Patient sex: M
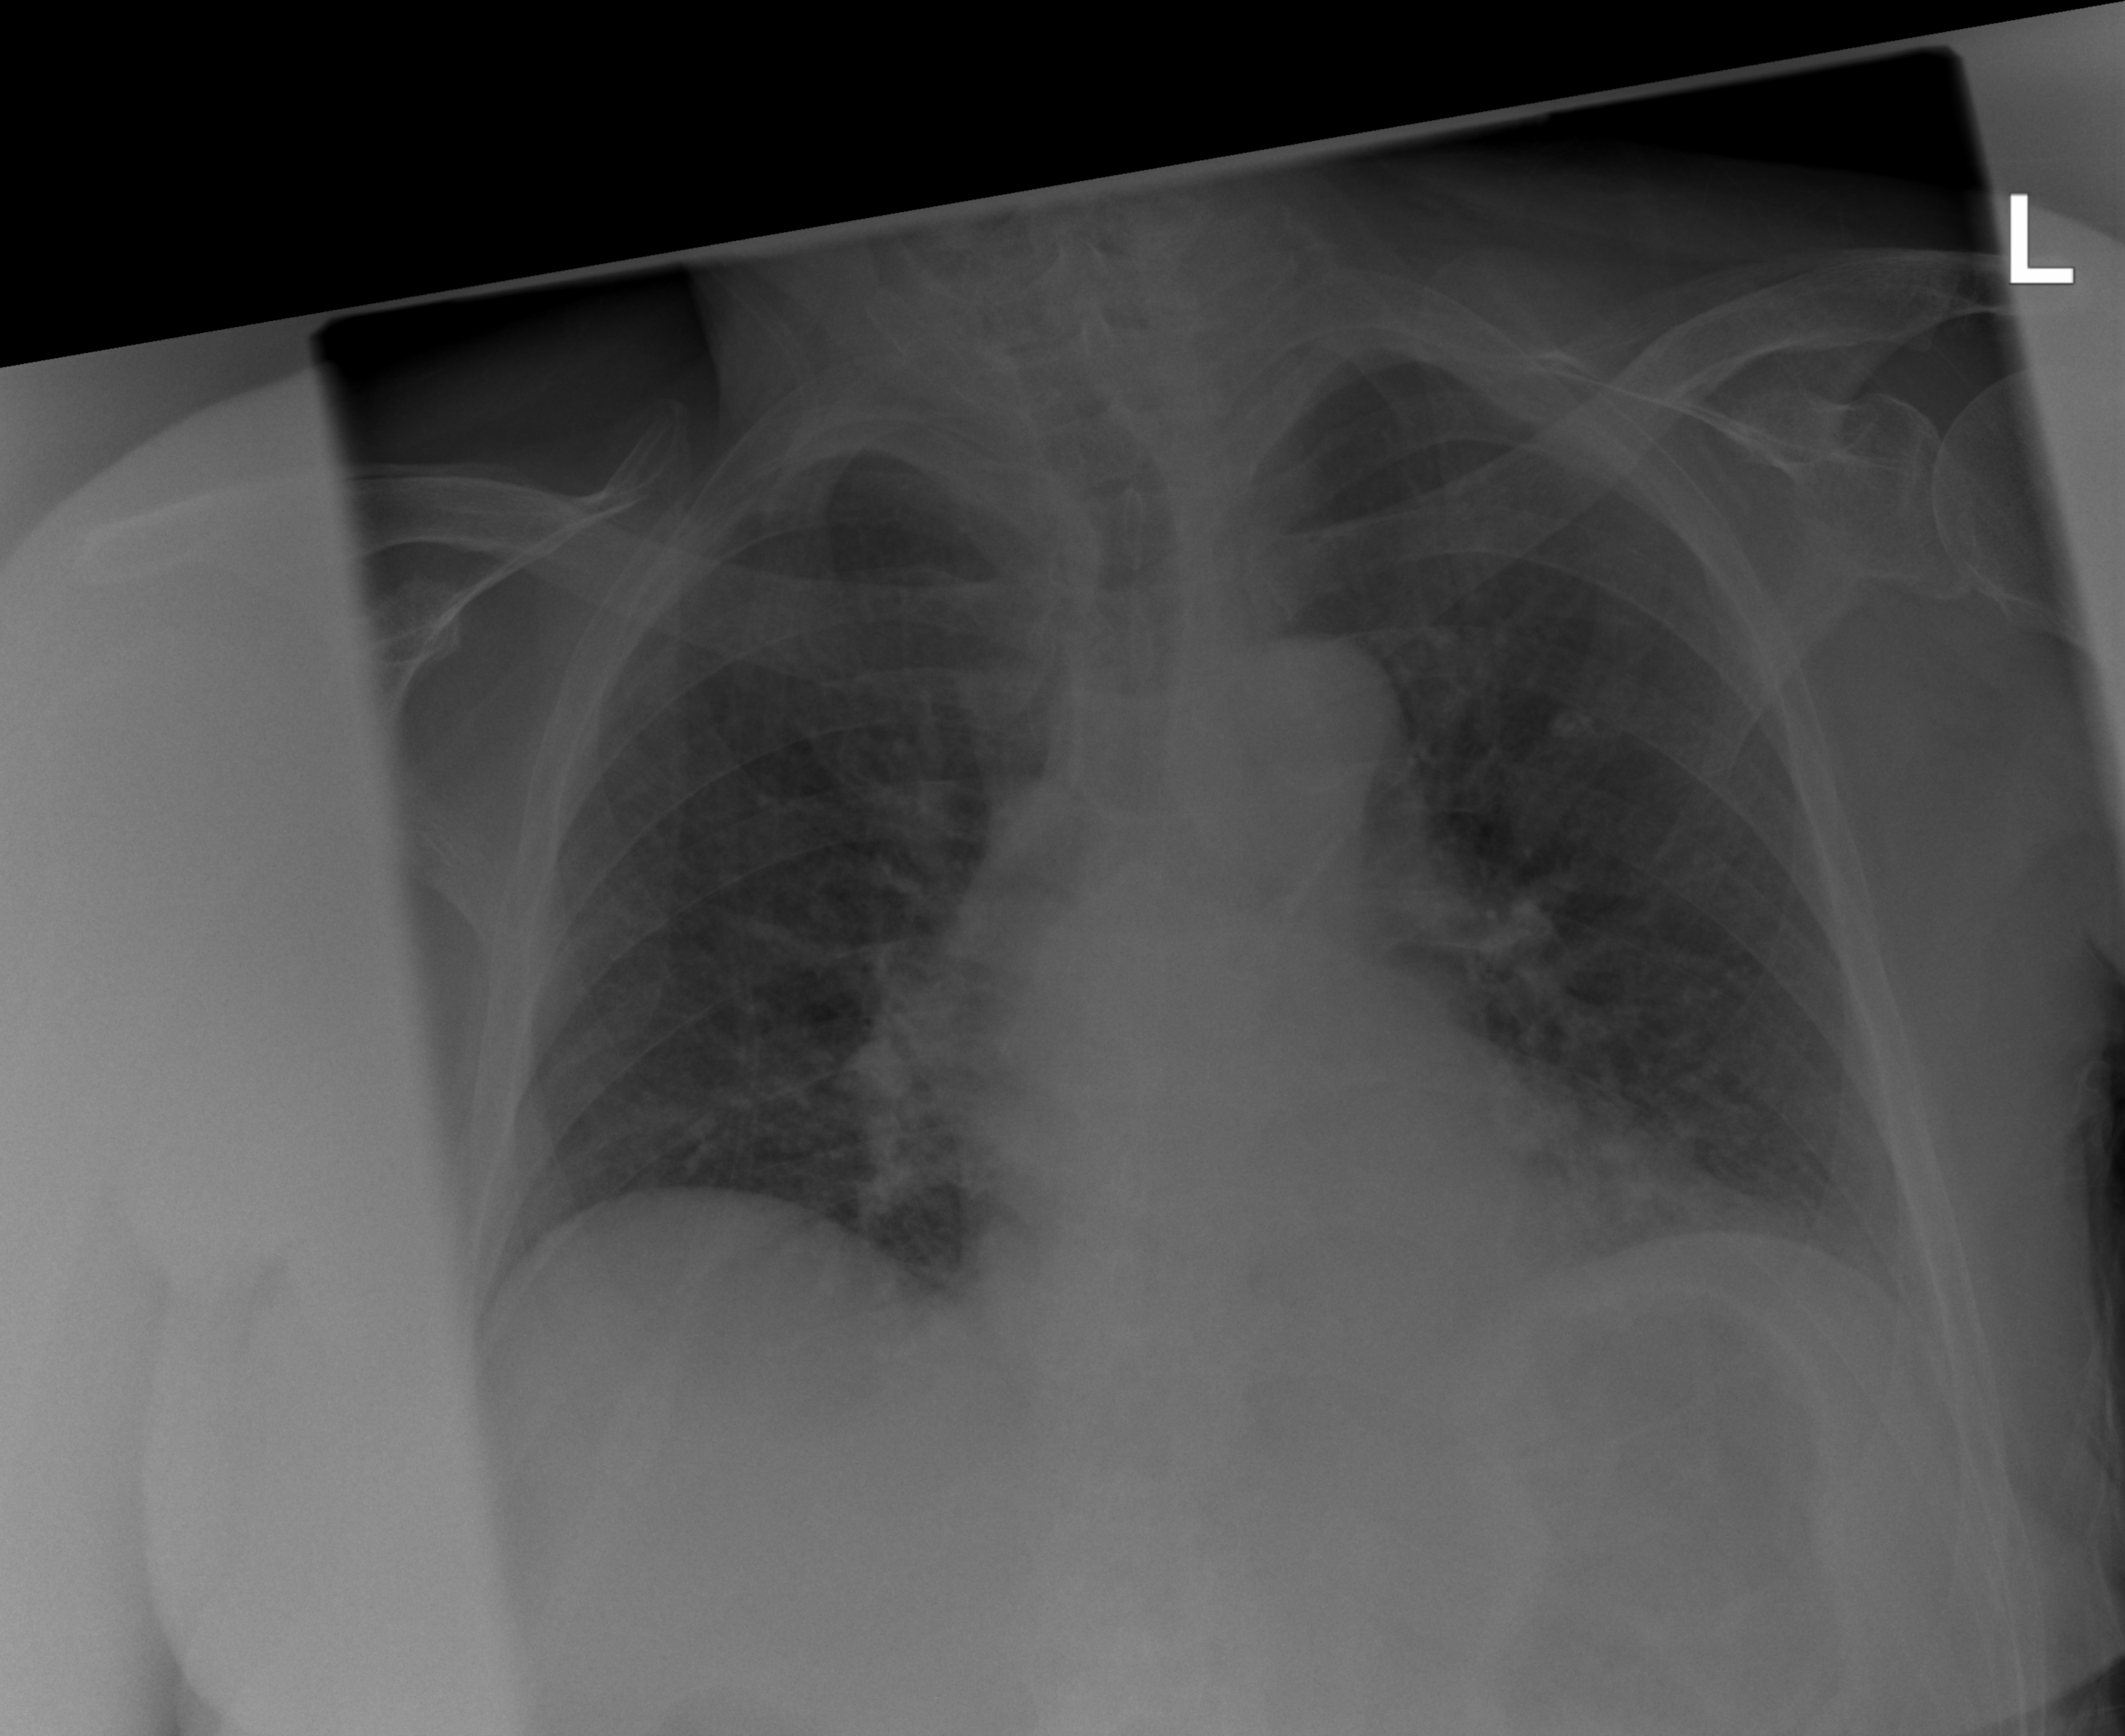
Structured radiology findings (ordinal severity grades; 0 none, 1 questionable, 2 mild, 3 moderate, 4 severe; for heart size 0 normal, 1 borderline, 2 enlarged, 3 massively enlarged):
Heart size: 1
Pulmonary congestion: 2
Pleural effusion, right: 0
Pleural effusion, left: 2
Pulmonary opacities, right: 2
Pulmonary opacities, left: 2
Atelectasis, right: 2
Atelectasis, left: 2